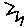
Label: zigzag